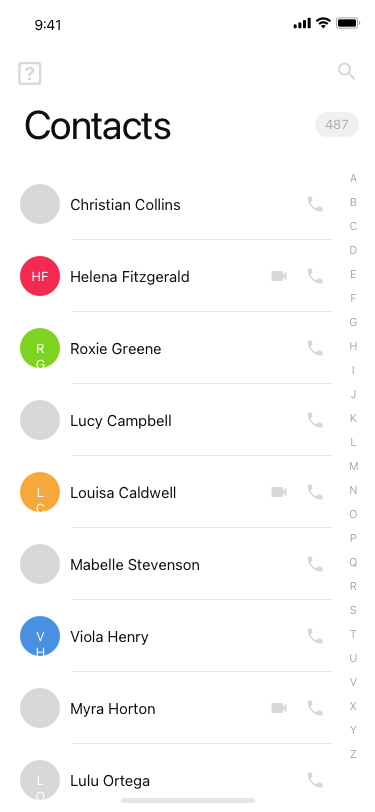
Text in this UI design:
Christian Collins
Helena Fitzgerald
HF
Roxie Greene
RG
Lucy Campbell
Louisa Caldwell
LC
Mabelle Stevenson
Viola Henry
VH
Myra Horton
Lulu Ortega
LO
A
B C D E F G H I J K L M N O P Q R S T U V X Y Z
Contacts
487
